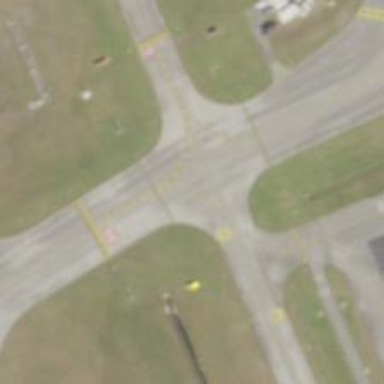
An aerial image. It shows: Image of taxiway at airport.